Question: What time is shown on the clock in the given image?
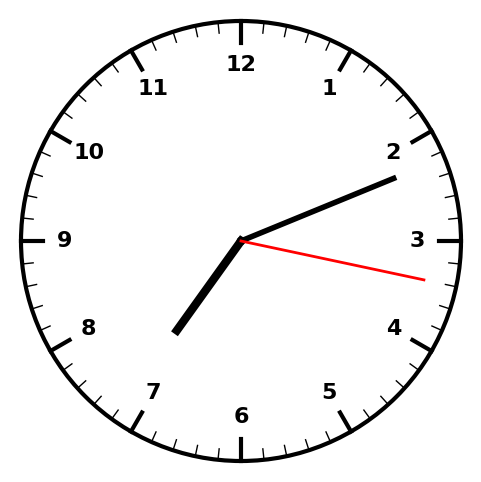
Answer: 07:11:17